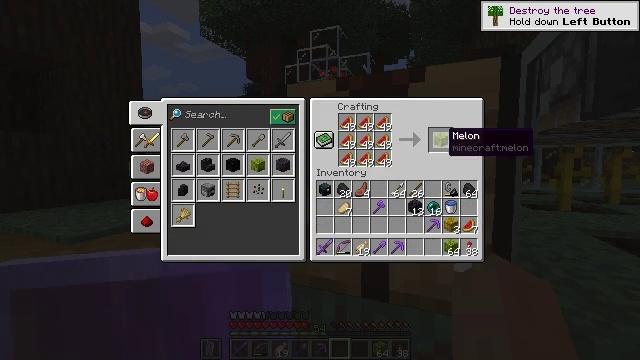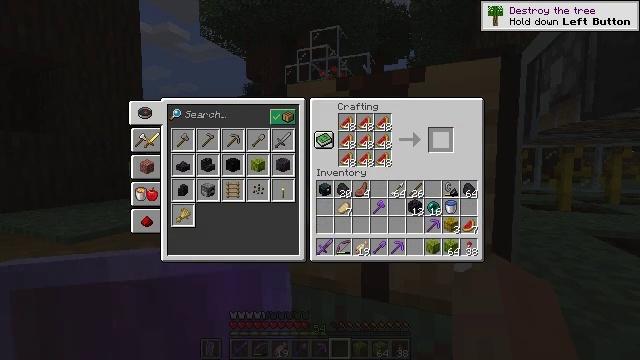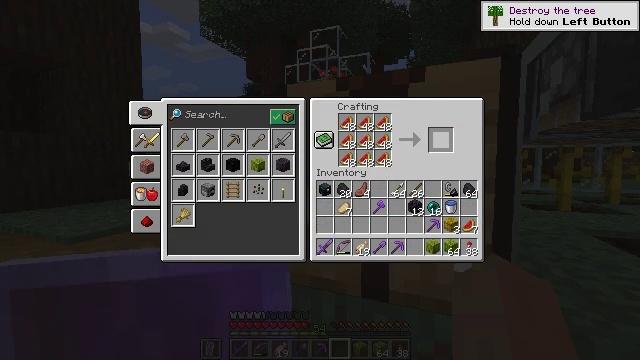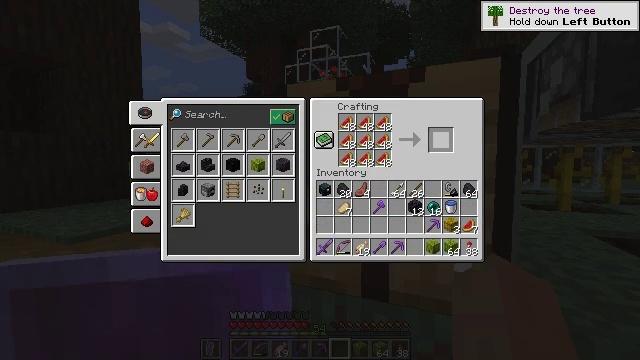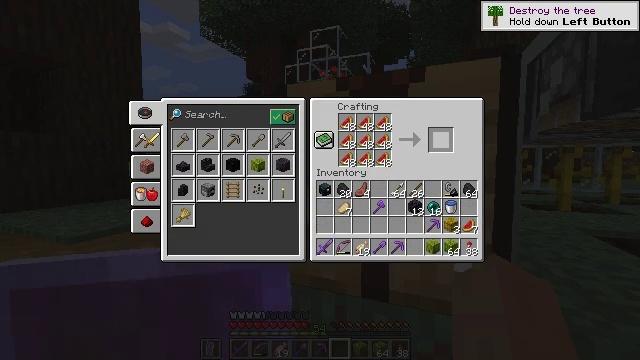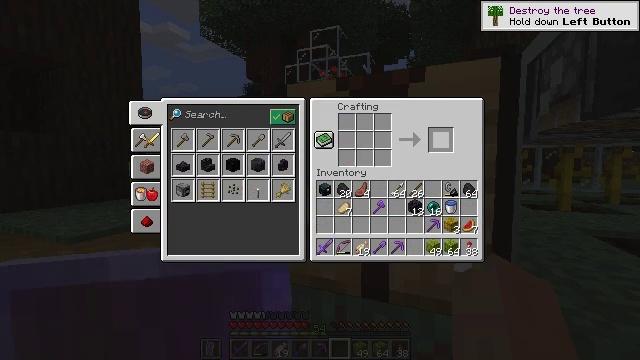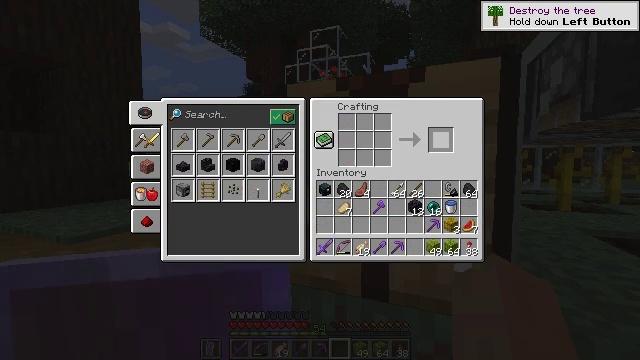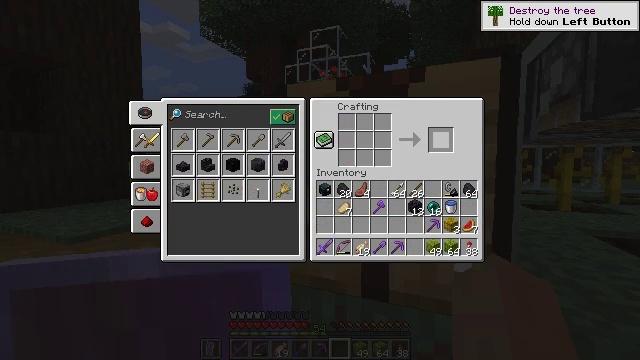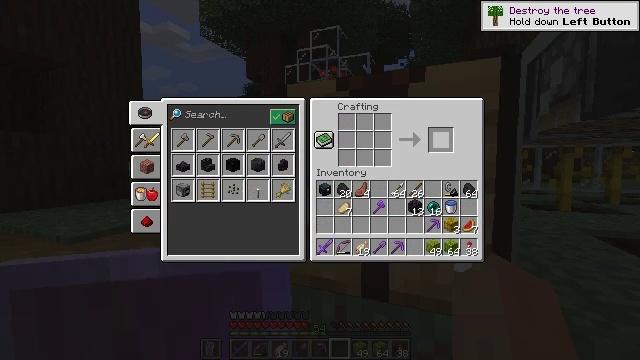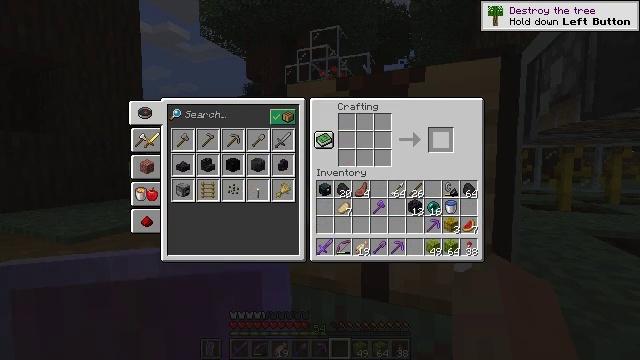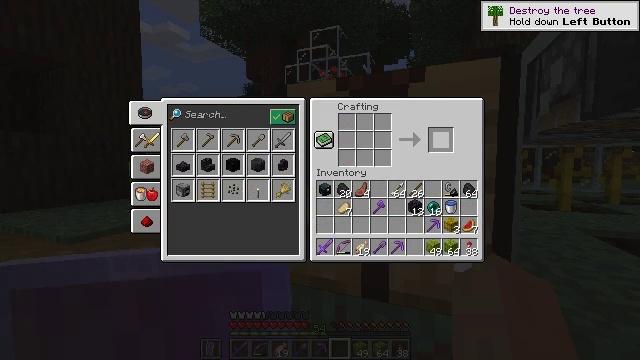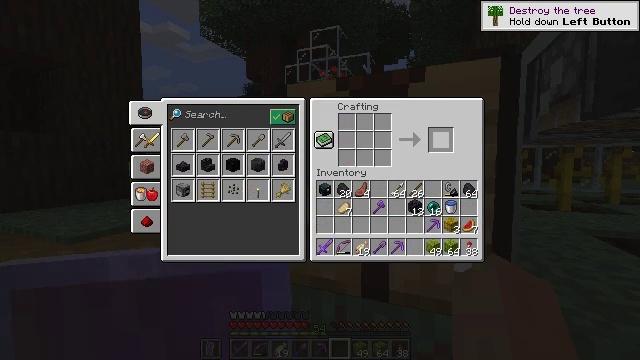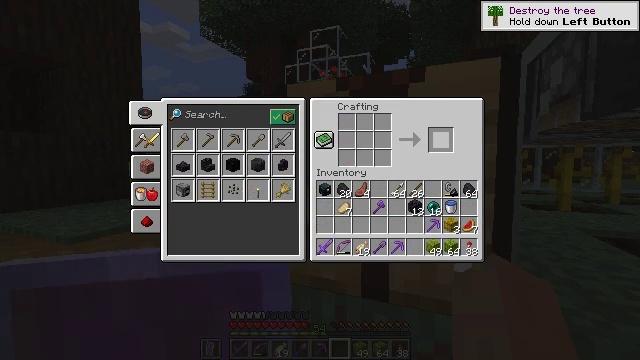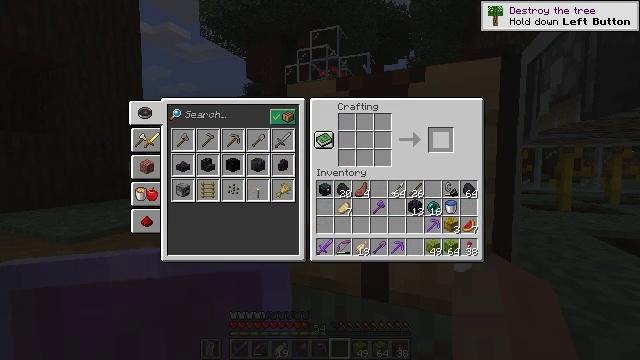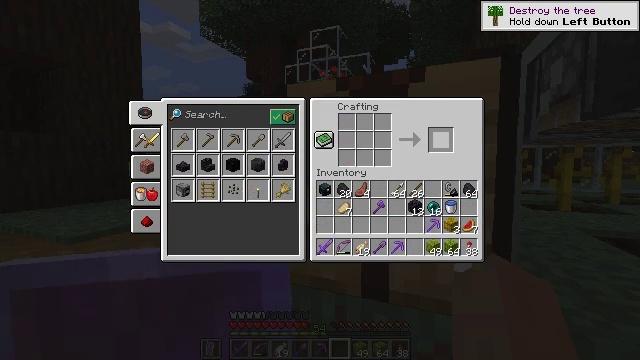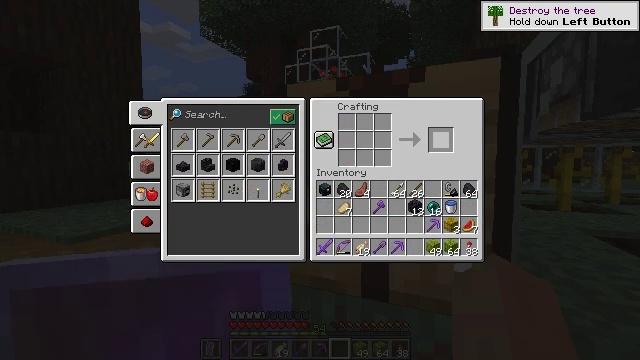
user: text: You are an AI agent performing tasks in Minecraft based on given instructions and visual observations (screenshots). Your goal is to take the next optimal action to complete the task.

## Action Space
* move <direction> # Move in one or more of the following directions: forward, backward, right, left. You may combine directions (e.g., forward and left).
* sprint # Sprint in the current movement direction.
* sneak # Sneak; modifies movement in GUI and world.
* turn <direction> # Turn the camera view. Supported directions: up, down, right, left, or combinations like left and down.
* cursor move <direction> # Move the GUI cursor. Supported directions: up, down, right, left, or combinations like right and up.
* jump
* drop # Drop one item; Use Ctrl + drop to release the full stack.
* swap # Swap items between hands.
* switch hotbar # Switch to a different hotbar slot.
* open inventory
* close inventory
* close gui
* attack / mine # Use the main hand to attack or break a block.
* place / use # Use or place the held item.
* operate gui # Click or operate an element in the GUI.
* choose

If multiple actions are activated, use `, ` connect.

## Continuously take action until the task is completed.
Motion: motion action
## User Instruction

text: Interact with the crafting table to obtain the melon.
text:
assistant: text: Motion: sneak, attack / mine
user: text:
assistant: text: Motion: sneak, attack / mine
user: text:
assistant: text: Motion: sneak, attack / mine
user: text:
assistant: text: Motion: sneak, attack / mine
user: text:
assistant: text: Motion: sneak, attack / mine
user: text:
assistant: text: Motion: sneak, attack / mine
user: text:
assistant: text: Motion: sneak, attack / mine
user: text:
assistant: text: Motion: sneak, attack / mine
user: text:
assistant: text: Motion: sneak, attack / mine
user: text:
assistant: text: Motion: sneak, attack / mine
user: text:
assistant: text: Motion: no_op
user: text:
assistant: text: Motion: no_op
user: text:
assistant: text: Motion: no_op
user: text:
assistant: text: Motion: no_op
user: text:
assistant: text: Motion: no_op
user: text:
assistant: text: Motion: no_op
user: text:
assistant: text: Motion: no_op
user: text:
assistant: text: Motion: turn right and down
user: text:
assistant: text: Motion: turn right and down
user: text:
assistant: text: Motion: turn right and down
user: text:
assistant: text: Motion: turn right and down
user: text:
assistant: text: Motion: turn right
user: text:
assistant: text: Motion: turn right and up
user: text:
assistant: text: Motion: turn right and up
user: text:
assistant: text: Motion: turn right and up
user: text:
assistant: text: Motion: no_op
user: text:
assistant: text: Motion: no_op
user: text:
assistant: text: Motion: no_op
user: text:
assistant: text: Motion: no_op
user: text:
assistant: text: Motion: turn left and down